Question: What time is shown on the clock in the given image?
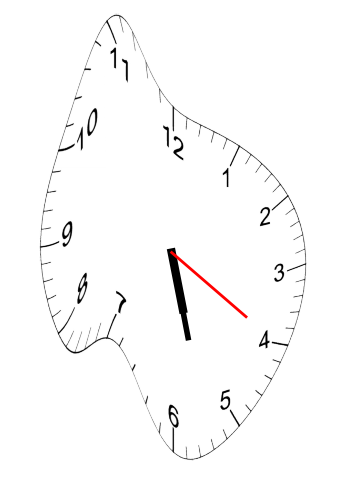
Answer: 05:27:20